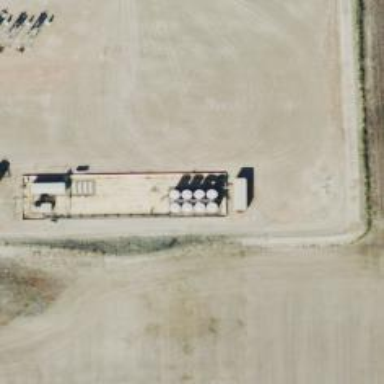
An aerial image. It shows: Storage tank with man-made structure.